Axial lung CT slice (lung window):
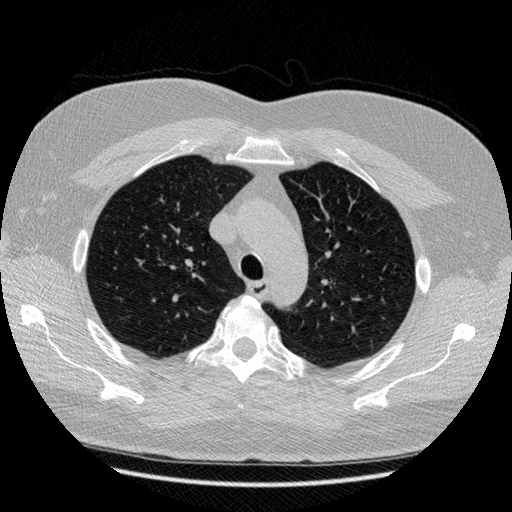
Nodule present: no